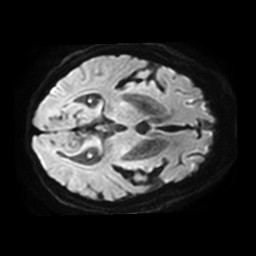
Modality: TRACE
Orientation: axial
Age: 74
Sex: female
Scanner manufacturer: philips
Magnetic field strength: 3 T
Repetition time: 4.653 s
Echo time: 0.07459 s